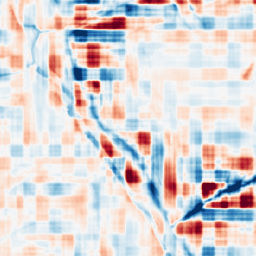
Category: wavelet
Decomposition family: wavelet_reverse_biorthogonal
Decomposition parameters: wavelet: rbio3.5
level: 5
Upsampling method: cubic_mitchell
Upsampling parameters: scale: 2
Upsampling scale: 2